Field crop: tomato
Growth stage: 2
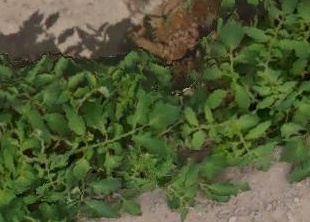
Species: tomato